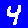
Digit: 4